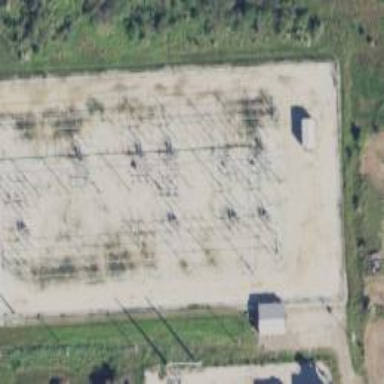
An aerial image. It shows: Switch used for power control.